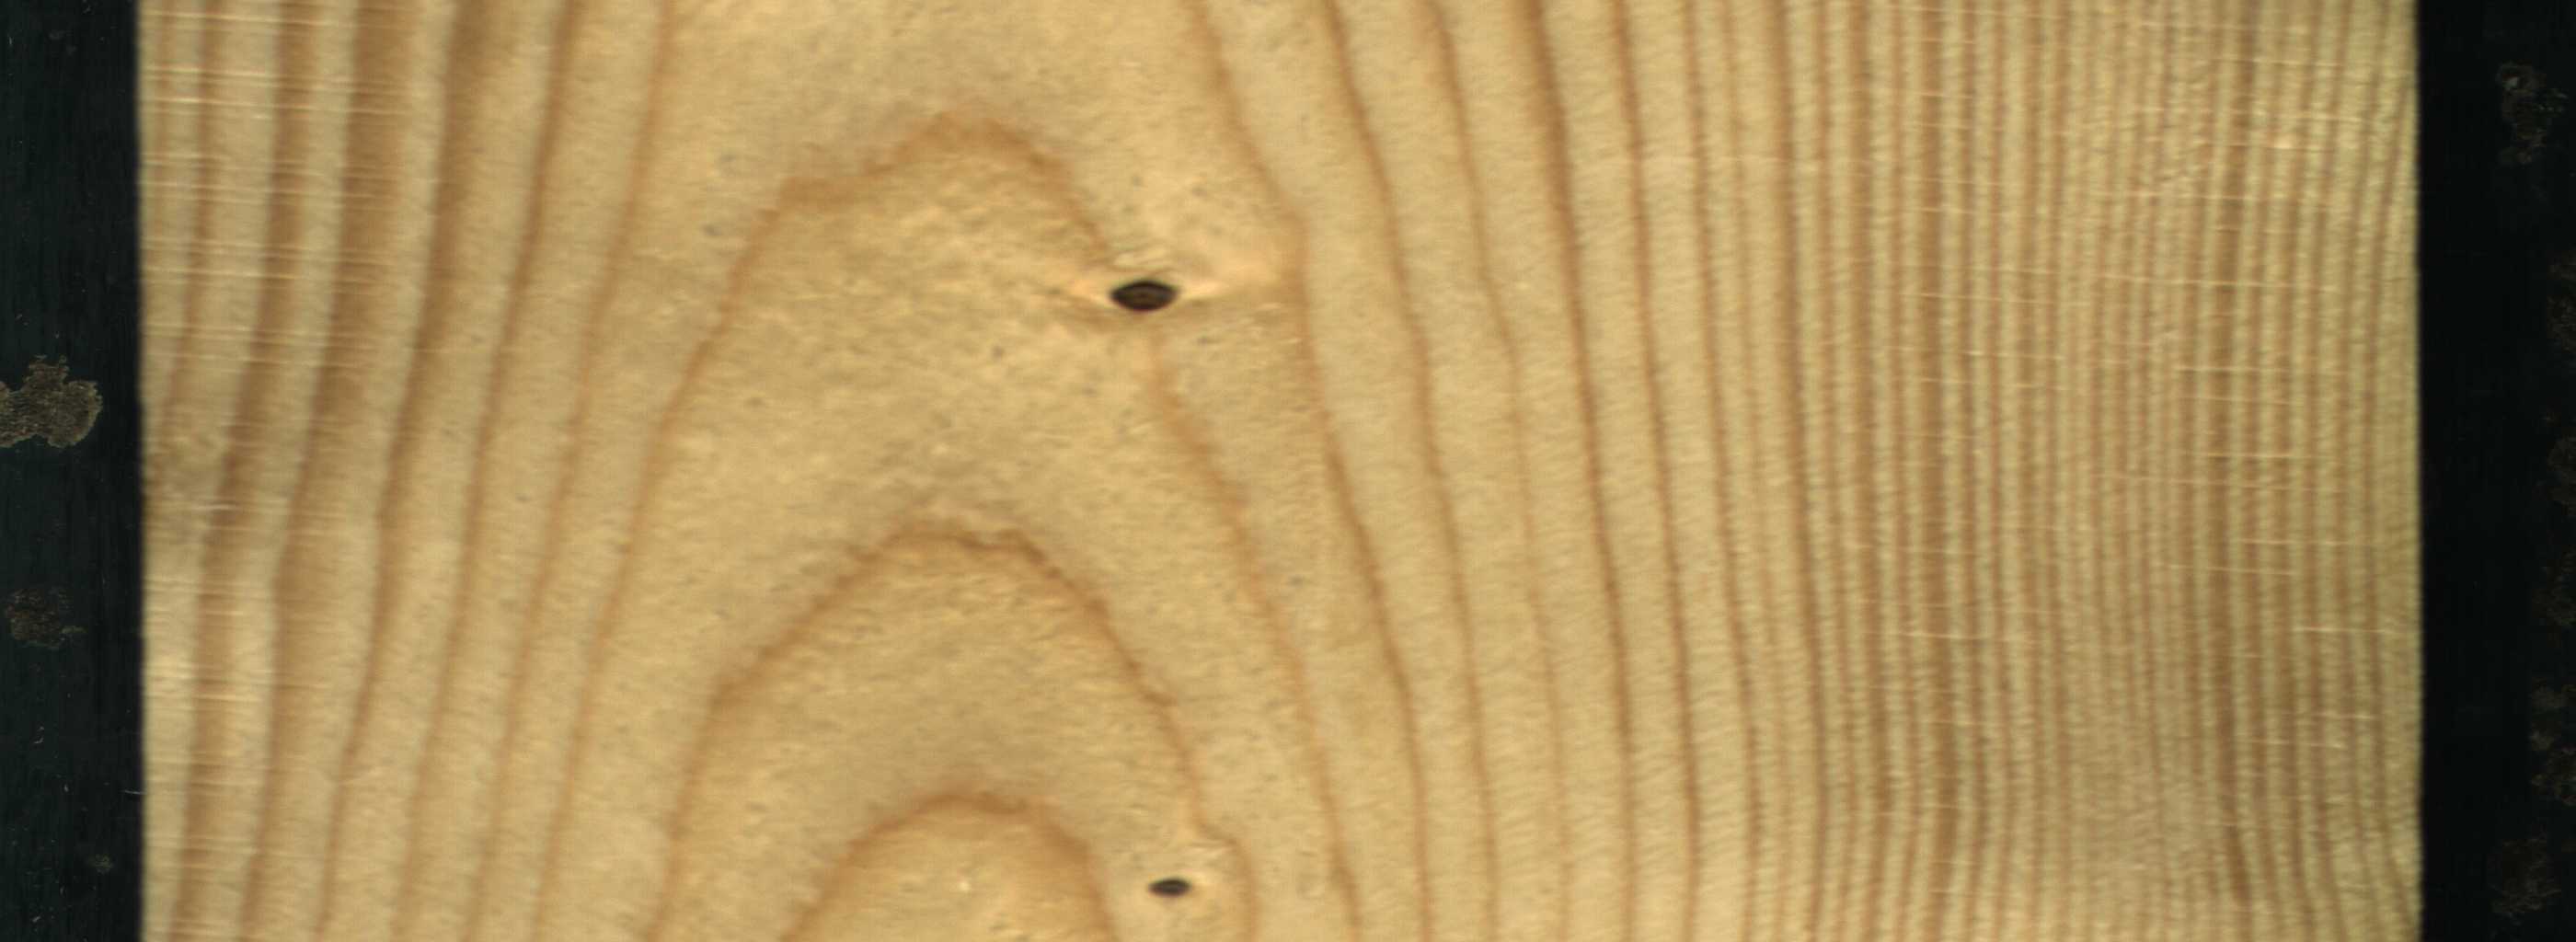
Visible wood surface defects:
Dead_Knot
Dead_Knot